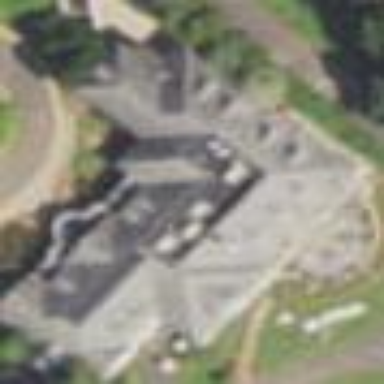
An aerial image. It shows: Clubhouse building for golf.